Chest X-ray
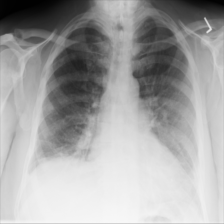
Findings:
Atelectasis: positive
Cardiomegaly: negative
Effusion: negative
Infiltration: positive
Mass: negative
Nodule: negative
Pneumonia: negative
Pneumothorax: negative
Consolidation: negative
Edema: negative
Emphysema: negative
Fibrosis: negative
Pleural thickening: negative
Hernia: negative